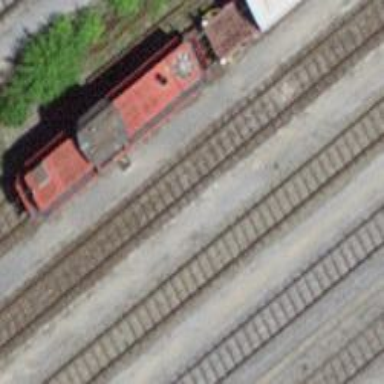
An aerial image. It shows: Railway signal.